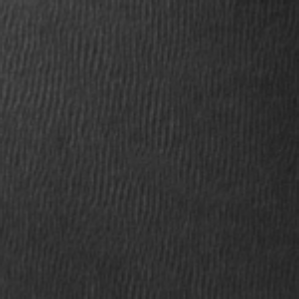
Label: frost